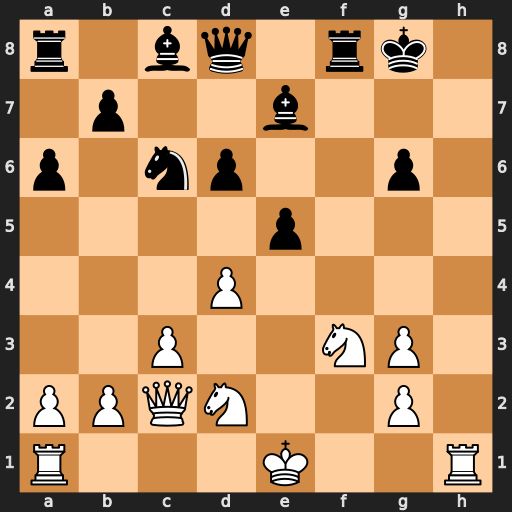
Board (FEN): r1bq1rk1/1p2b3/p1np2p1/4p3/3P4/2P2NP1/PPQN2P1/R3K2R
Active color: w
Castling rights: KQ
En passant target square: -
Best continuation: Qxg6#